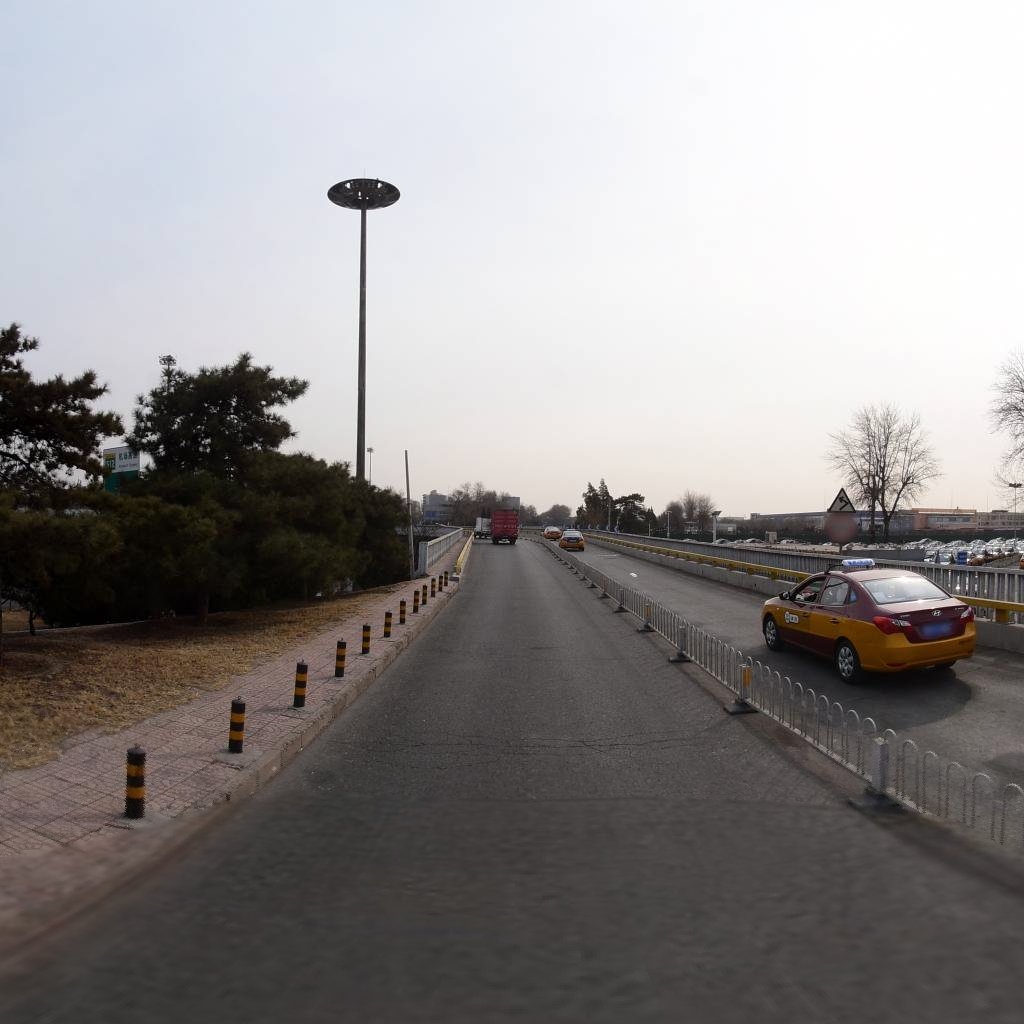
Region: Chaoyang
Road damage annotations: alligator crack